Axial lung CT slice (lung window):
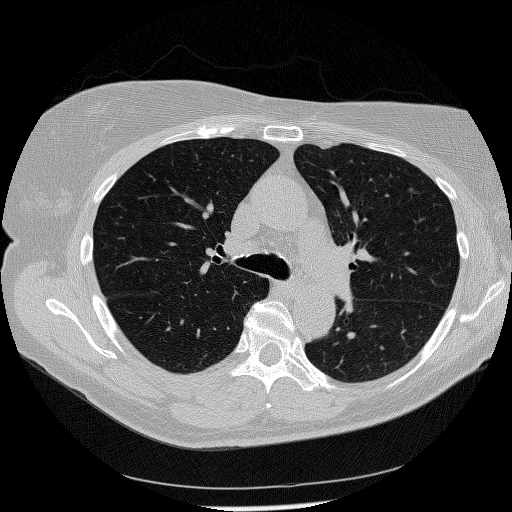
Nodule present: no